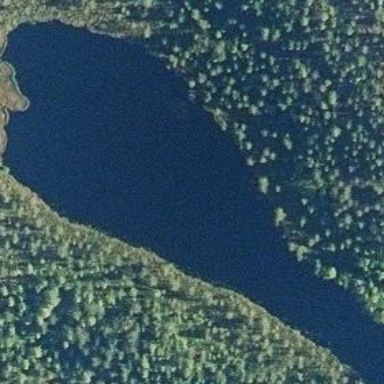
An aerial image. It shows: Peaceful pond surrounded by nature.